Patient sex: M
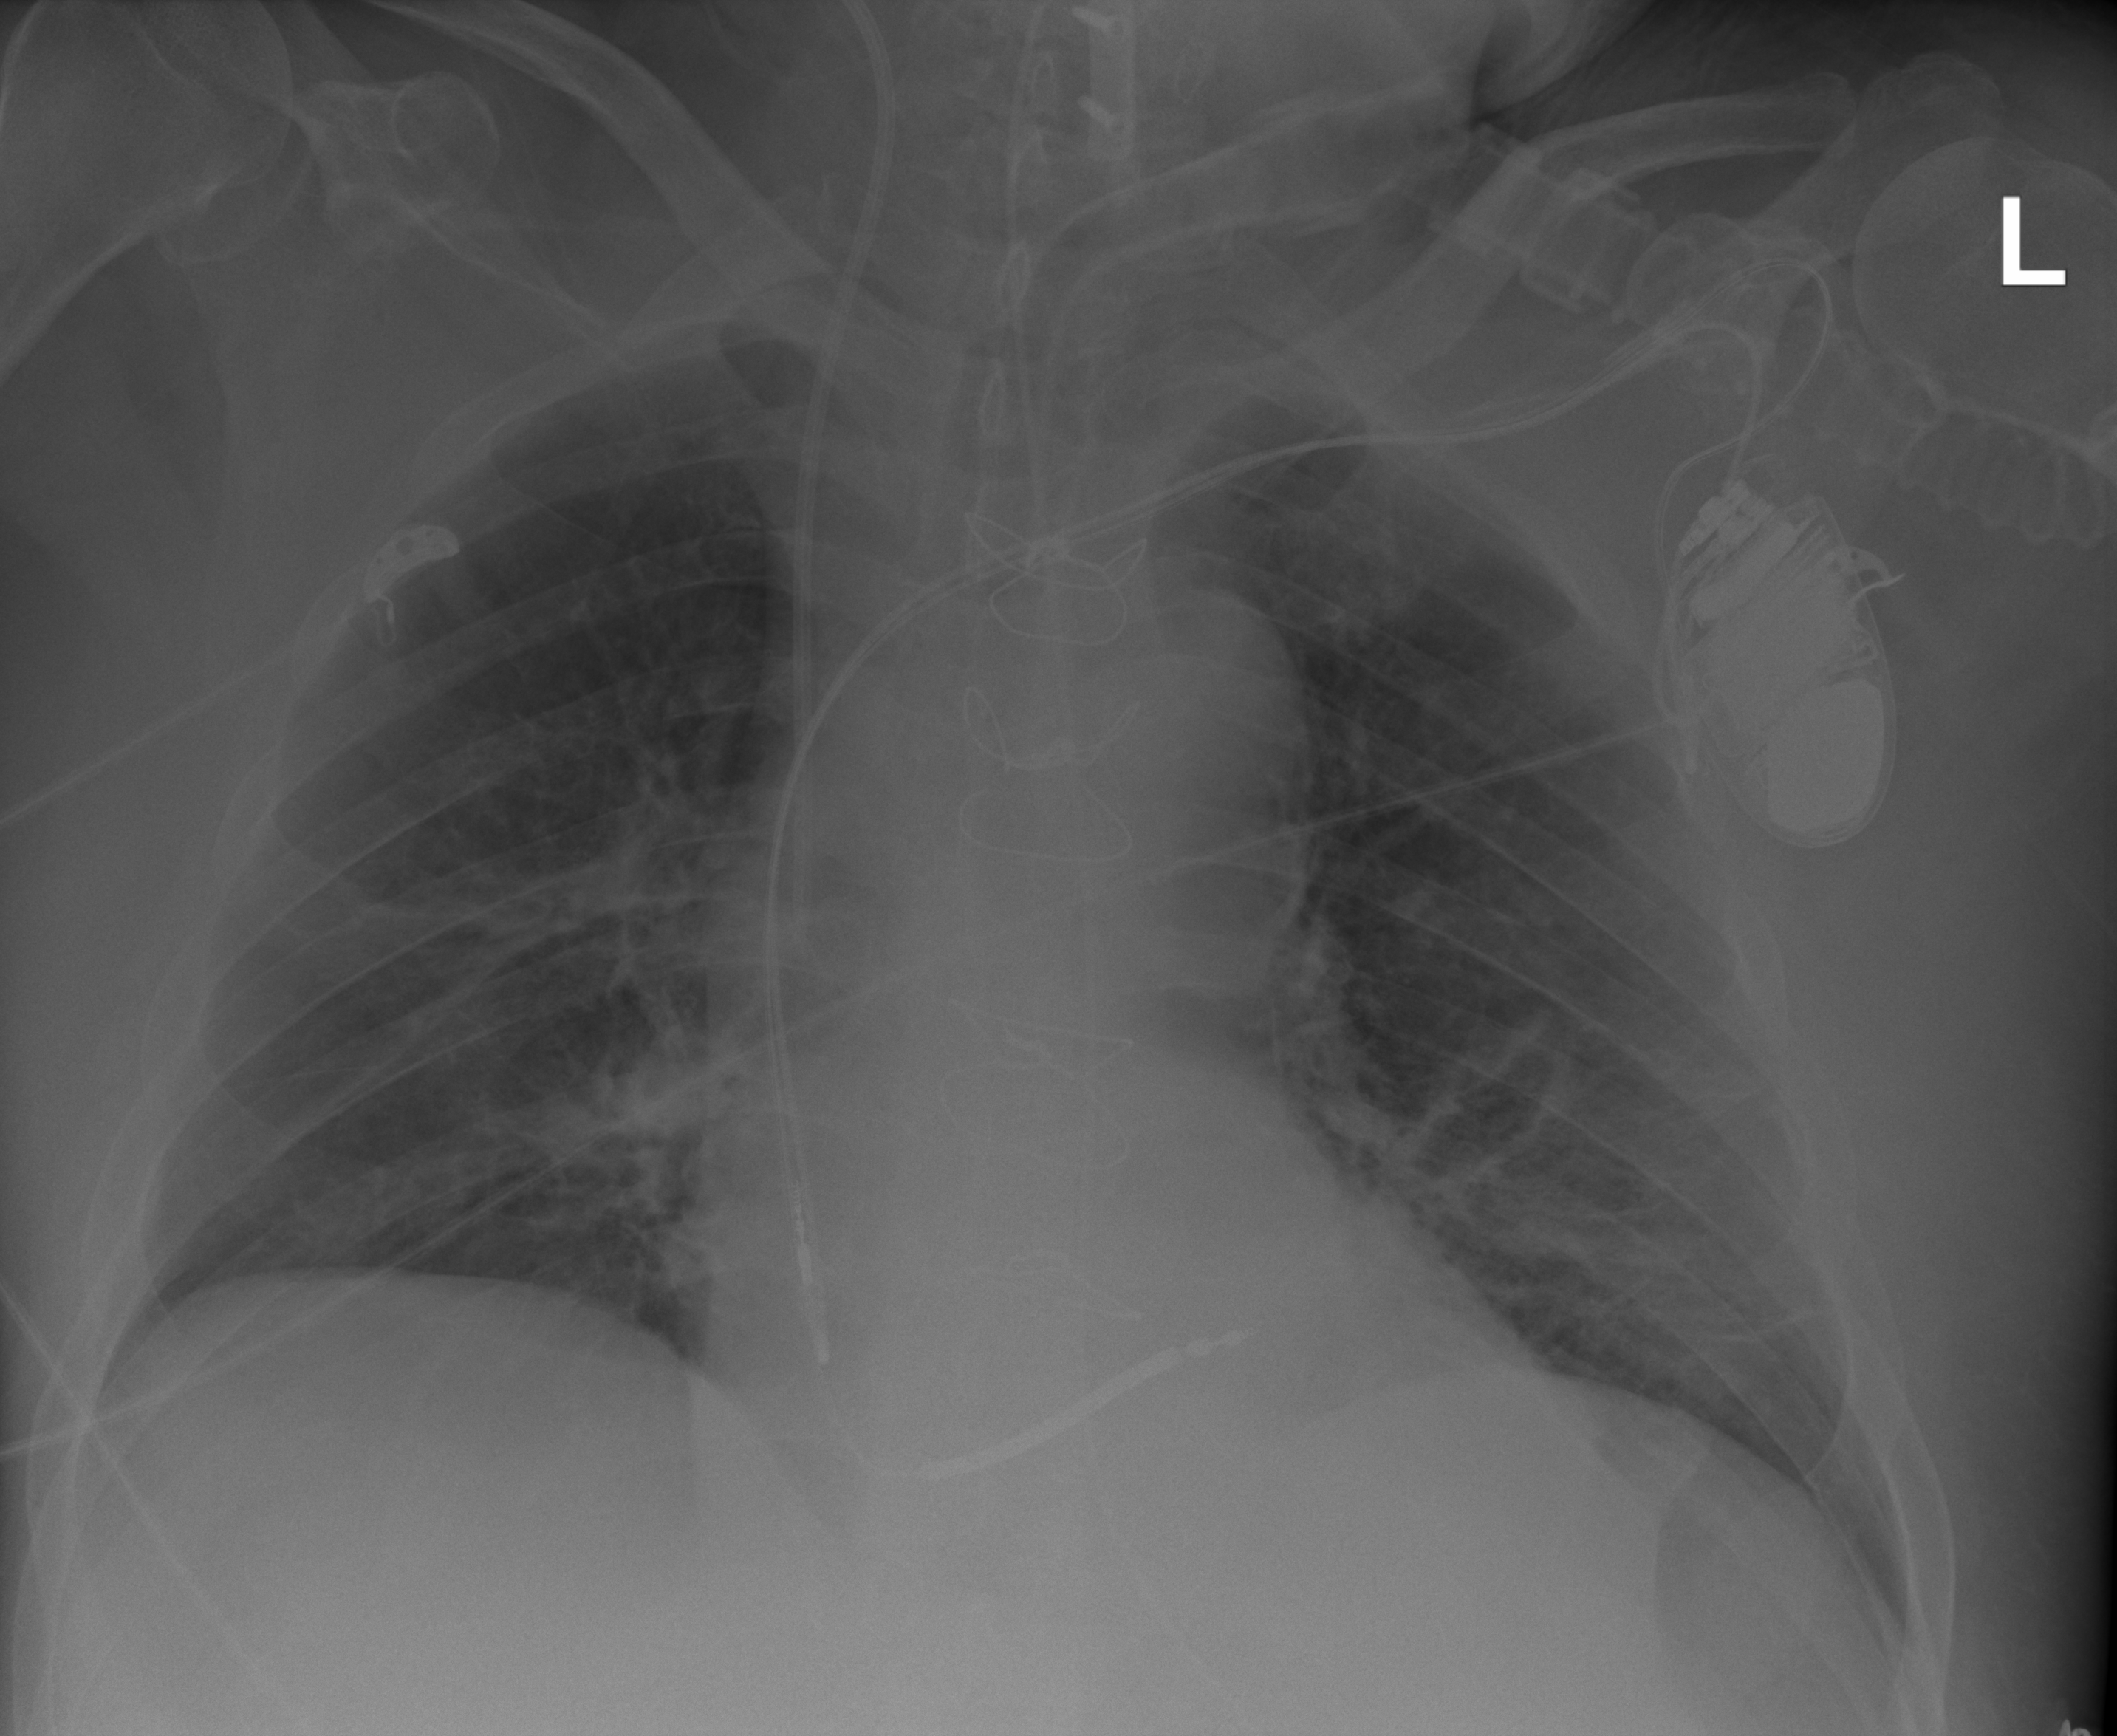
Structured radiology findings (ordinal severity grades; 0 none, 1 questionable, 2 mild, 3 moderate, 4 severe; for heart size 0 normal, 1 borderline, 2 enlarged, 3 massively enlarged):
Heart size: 1
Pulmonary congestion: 0
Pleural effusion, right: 0
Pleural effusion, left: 0
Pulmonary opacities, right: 0
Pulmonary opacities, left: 0
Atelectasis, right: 2
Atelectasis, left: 2